Field crop: maize
Growth stage: 1
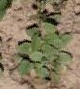
Species: convolvulus